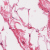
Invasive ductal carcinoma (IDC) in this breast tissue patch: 0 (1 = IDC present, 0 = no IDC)